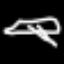
Label: airplane